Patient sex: F
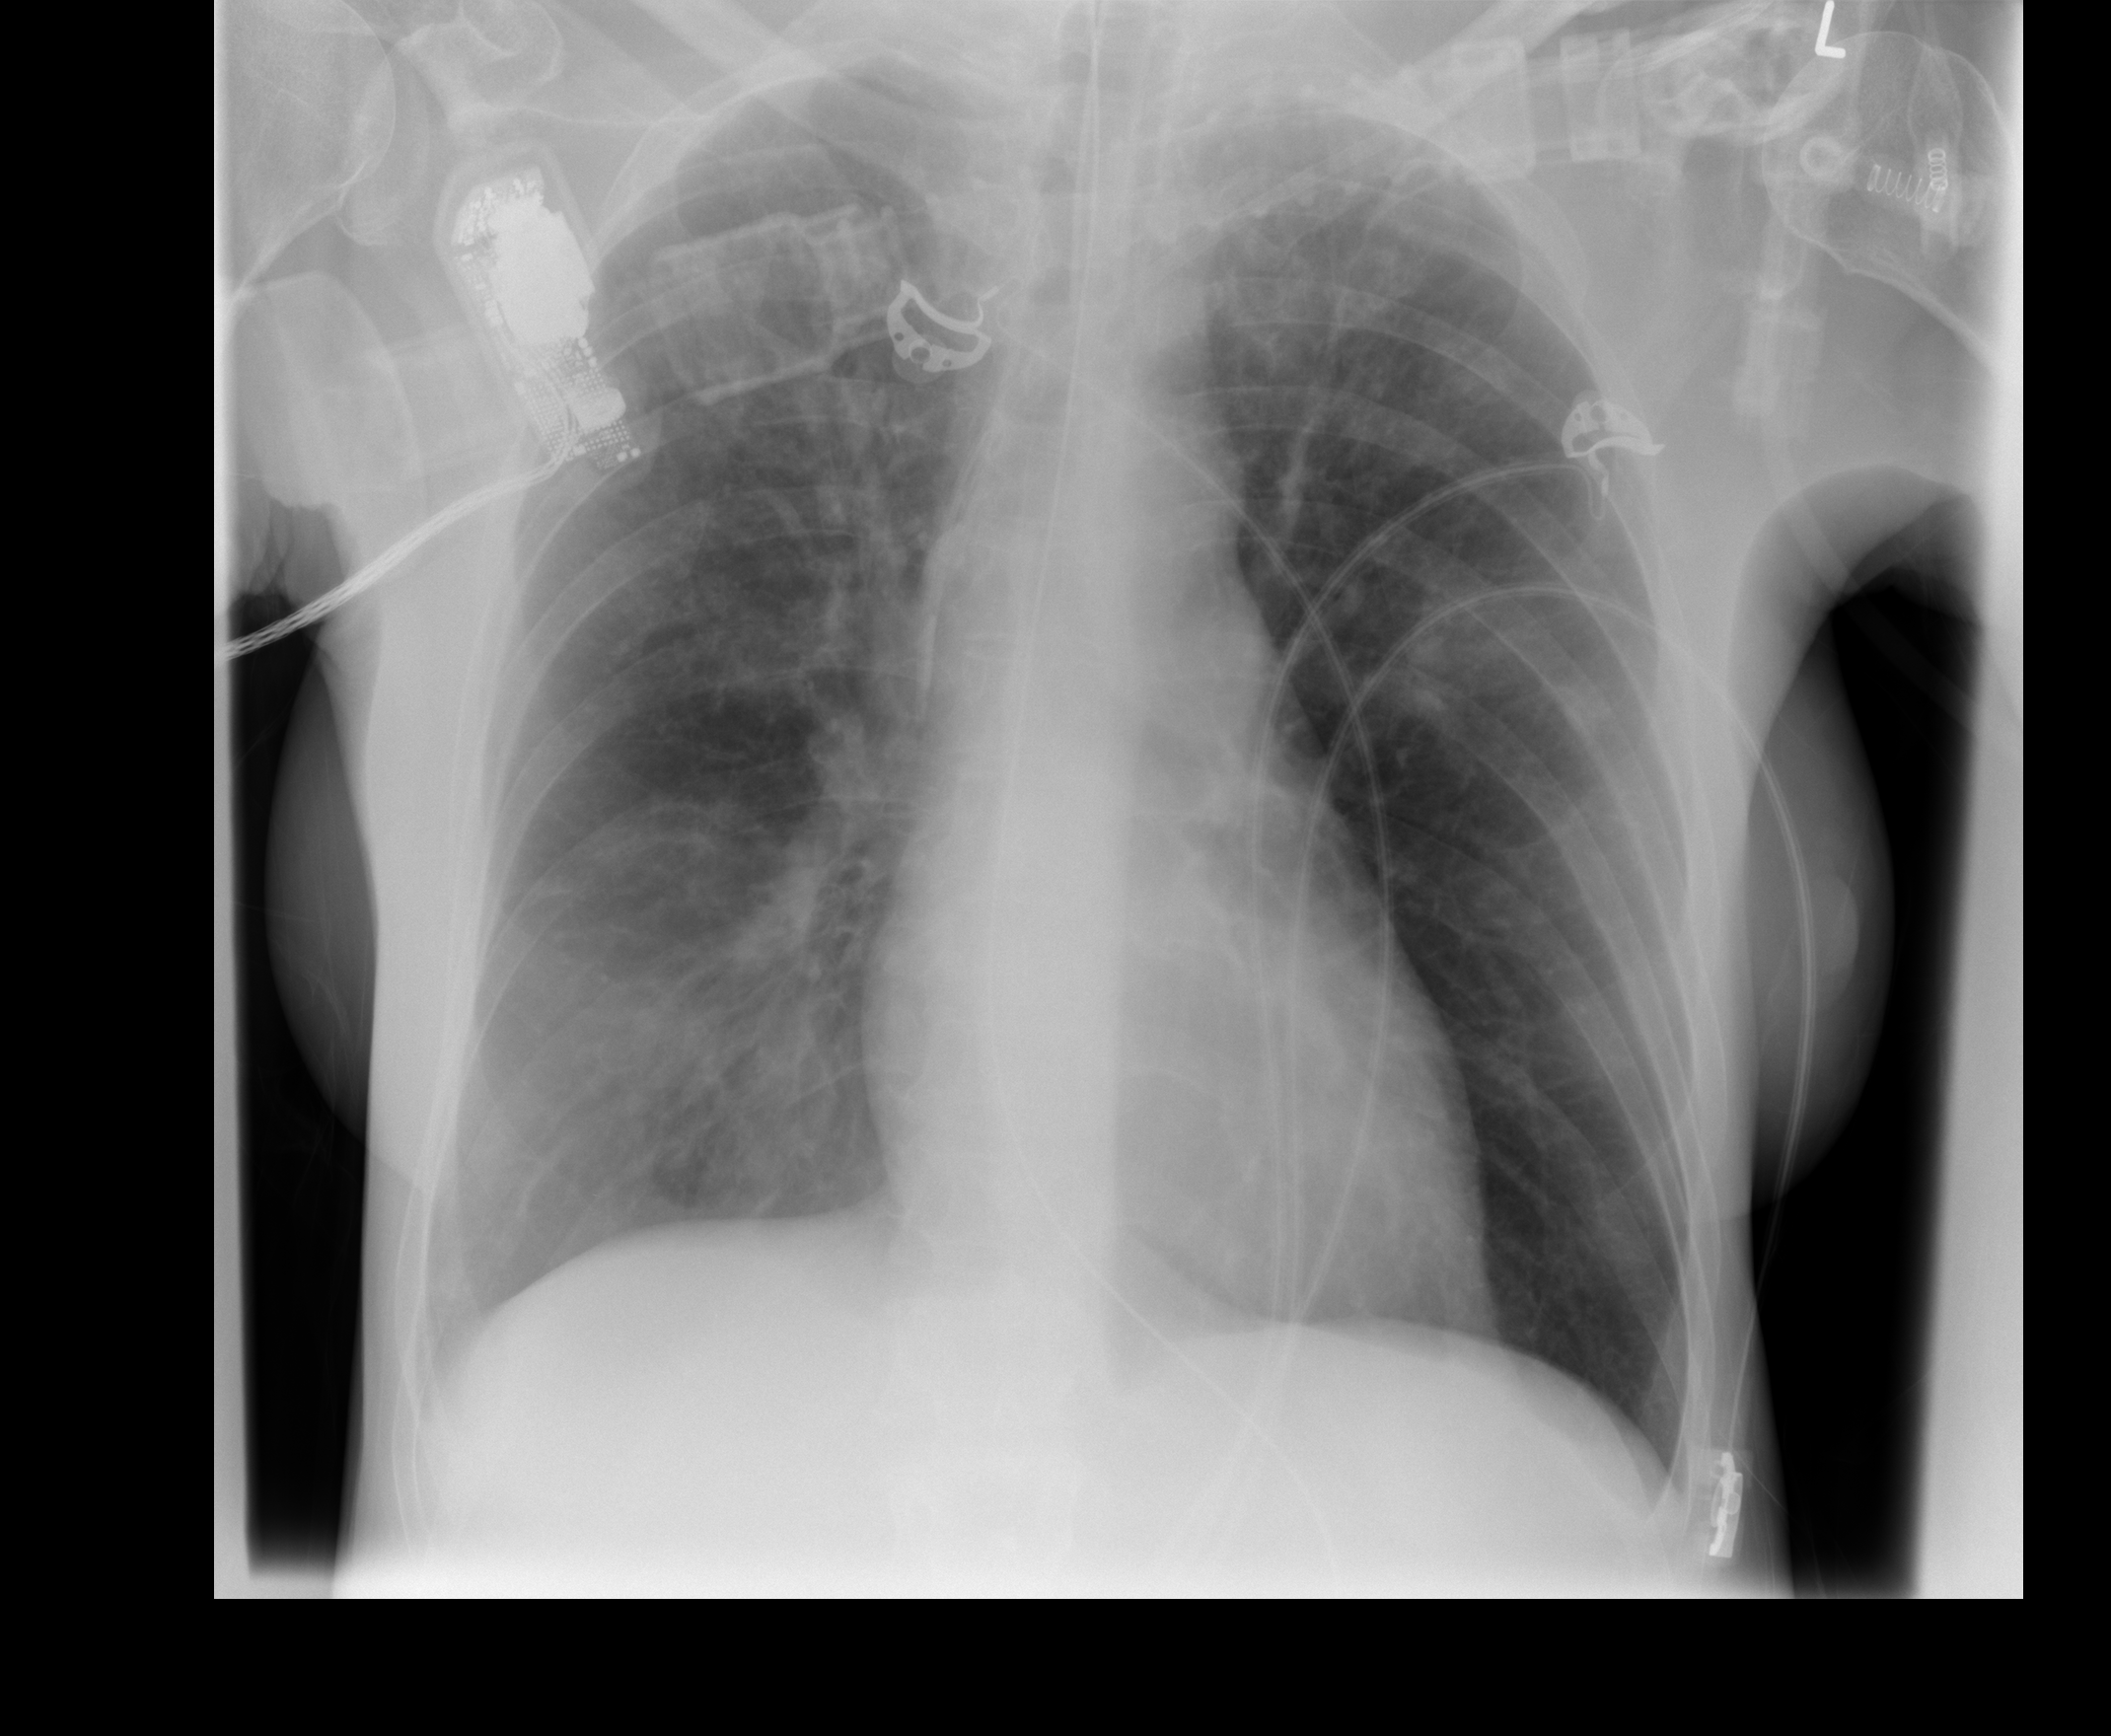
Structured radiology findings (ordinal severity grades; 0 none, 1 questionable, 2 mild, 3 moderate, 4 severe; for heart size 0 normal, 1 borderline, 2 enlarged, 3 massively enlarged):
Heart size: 0
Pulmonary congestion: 0
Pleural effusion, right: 1
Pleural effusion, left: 0
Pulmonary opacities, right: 2
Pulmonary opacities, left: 1
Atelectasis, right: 2
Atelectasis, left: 1